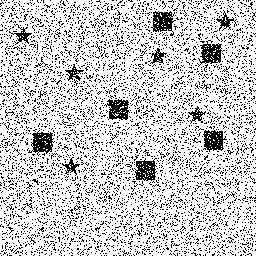
Squares: 6
Triangles: 0
Stars: 6
Total shapes: 12